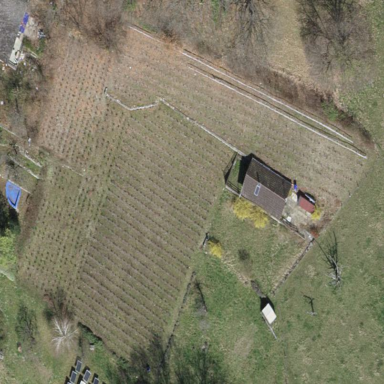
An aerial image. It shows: Vineyard with grape crops.